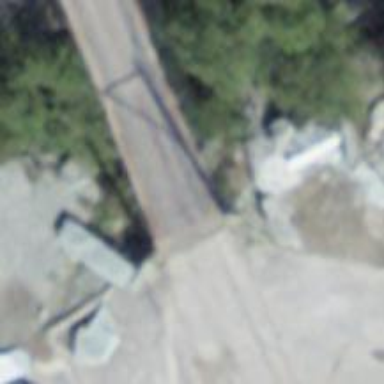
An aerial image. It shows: Metal bridge over path.